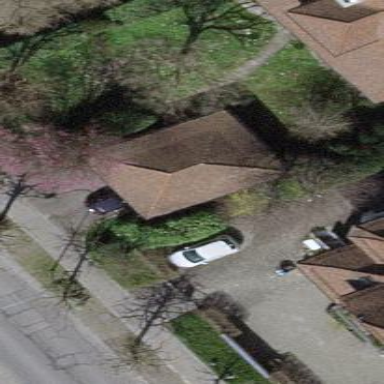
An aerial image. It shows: Group of garages.